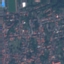
Label: Residential